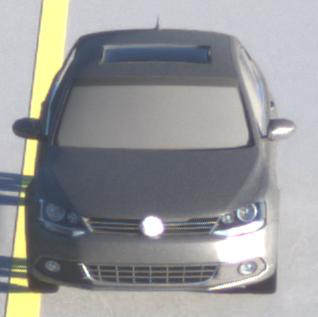
Make: VW
Model: Jetta 1.2 TSI
Detailed model: Jetta (IV)
Model produced from: 2011/01
Model produced until: 2014/08
Doors: 4
Color: gray
Road condition: dry road
Daytime: sunrise or sunset
Contrast: high contrast